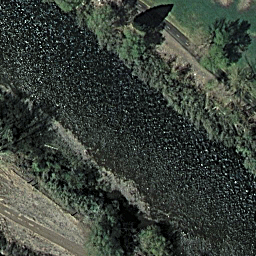
Label: river